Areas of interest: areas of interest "Business office"
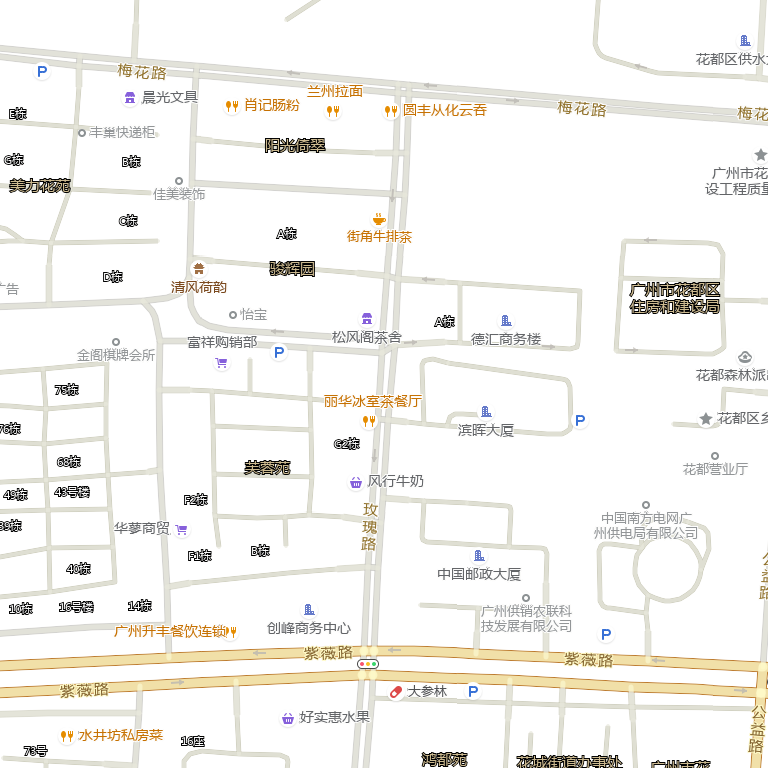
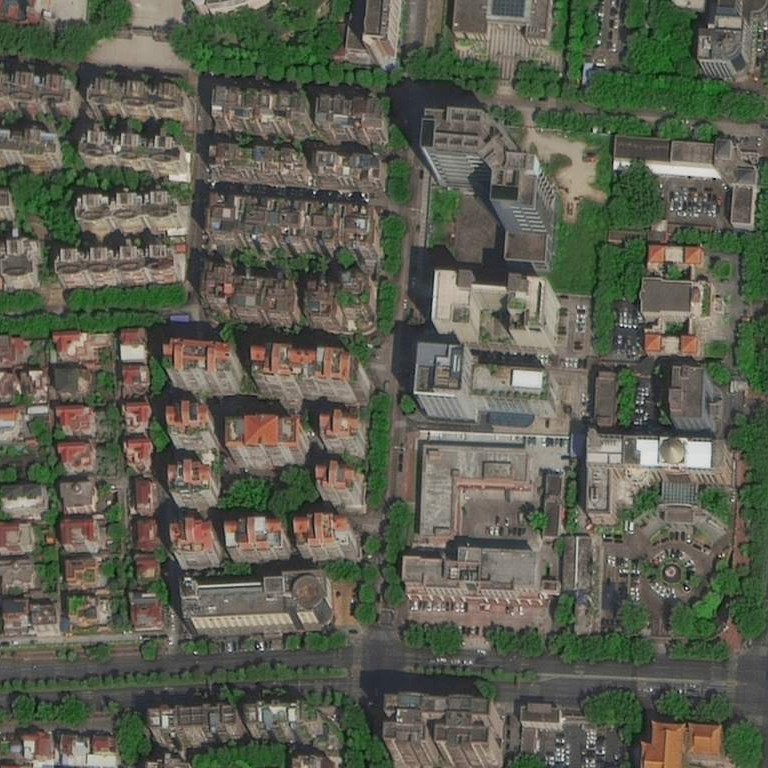